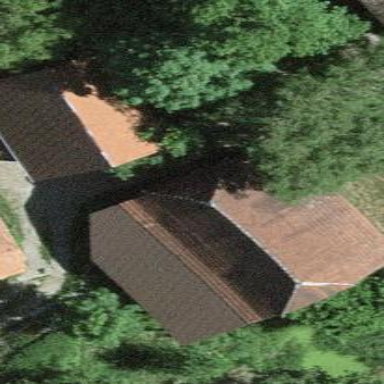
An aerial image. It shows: Rural barn.